Interaction volume radius: 10 \u00c5
Interaction volume height: 30 \u00c5
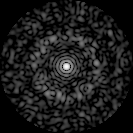
Disorder parameter: 0.815